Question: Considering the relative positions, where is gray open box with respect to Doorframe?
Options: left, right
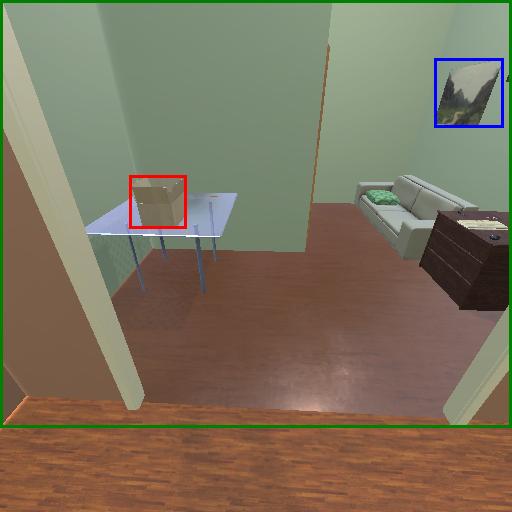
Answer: left